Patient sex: M
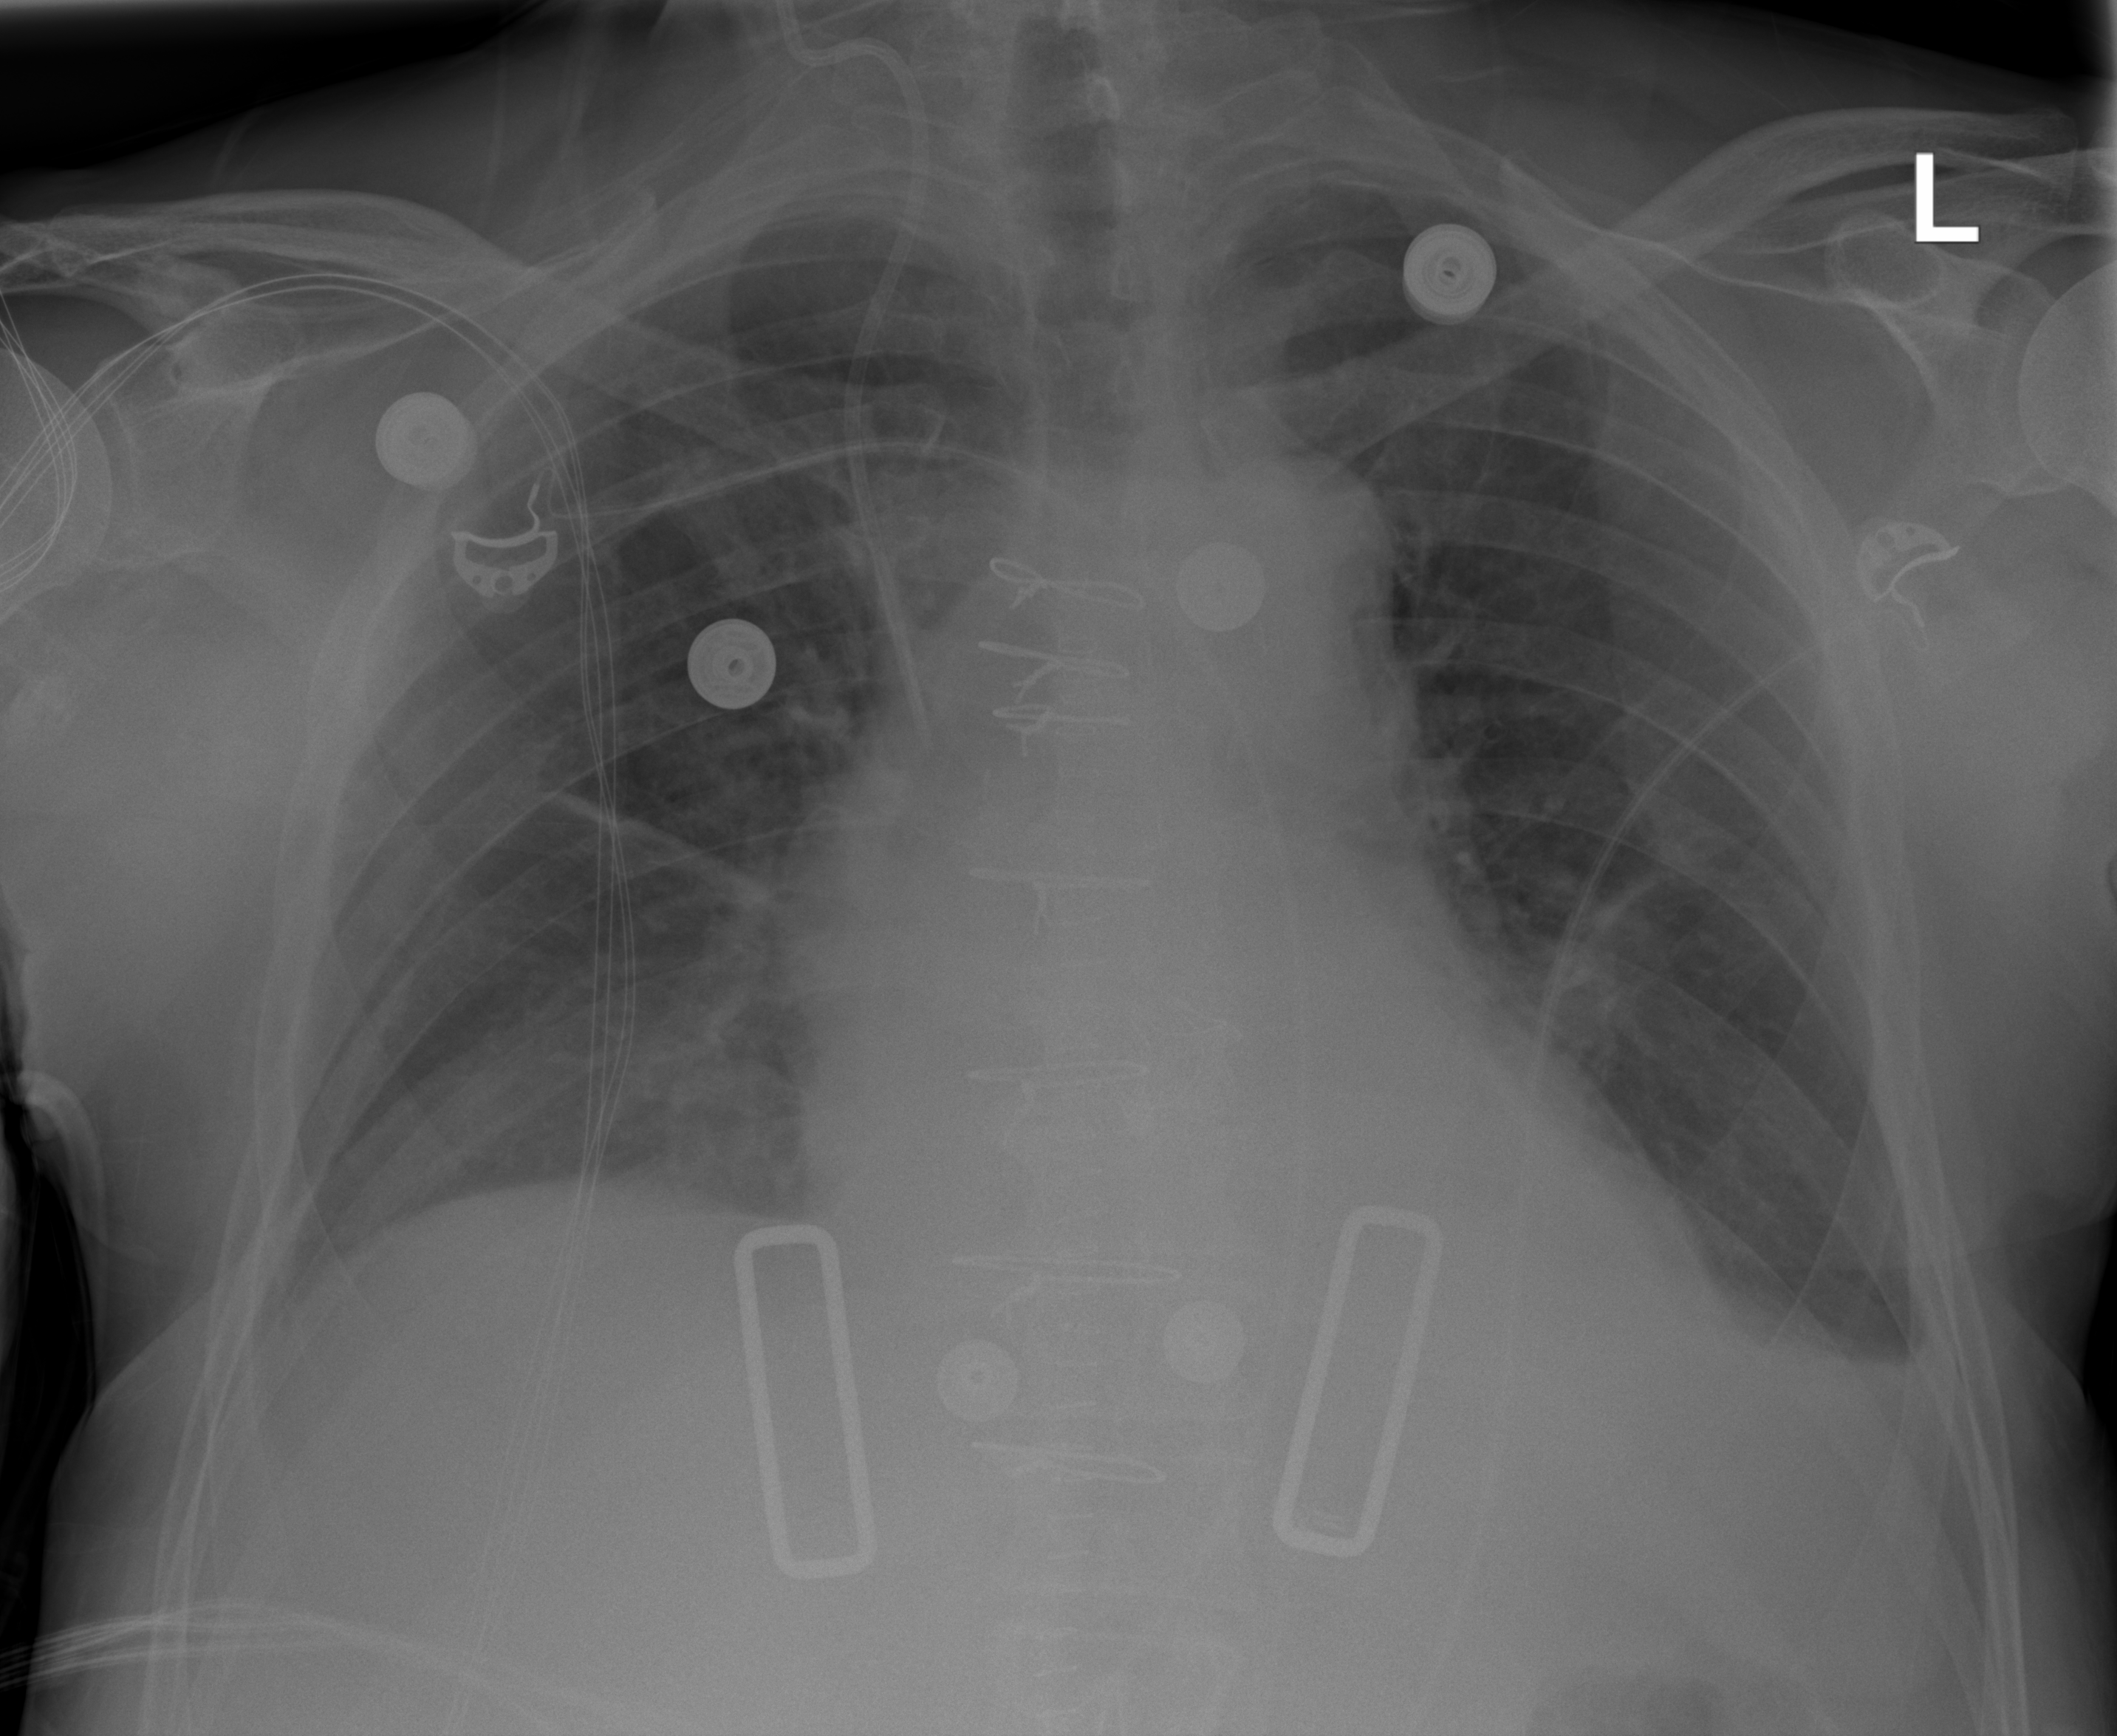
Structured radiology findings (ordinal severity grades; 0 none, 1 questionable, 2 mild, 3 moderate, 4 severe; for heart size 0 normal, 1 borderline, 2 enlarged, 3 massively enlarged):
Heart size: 2
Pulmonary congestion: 2
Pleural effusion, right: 0
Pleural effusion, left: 2
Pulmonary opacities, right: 0
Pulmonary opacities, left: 0
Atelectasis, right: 2
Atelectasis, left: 2